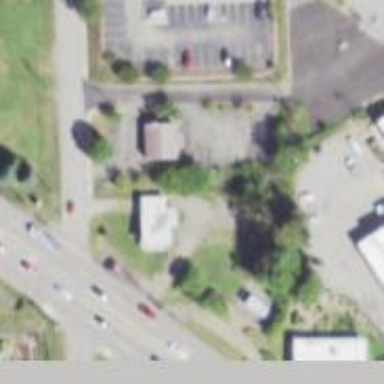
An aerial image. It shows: Healthcare clinic.